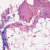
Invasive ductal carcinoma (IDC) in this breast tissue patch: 0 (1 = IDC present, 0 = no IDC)